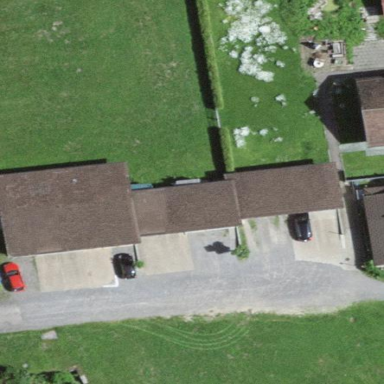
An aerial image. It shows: Group of garages.